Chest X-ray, PA view. Patient: 12 years old, sex M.
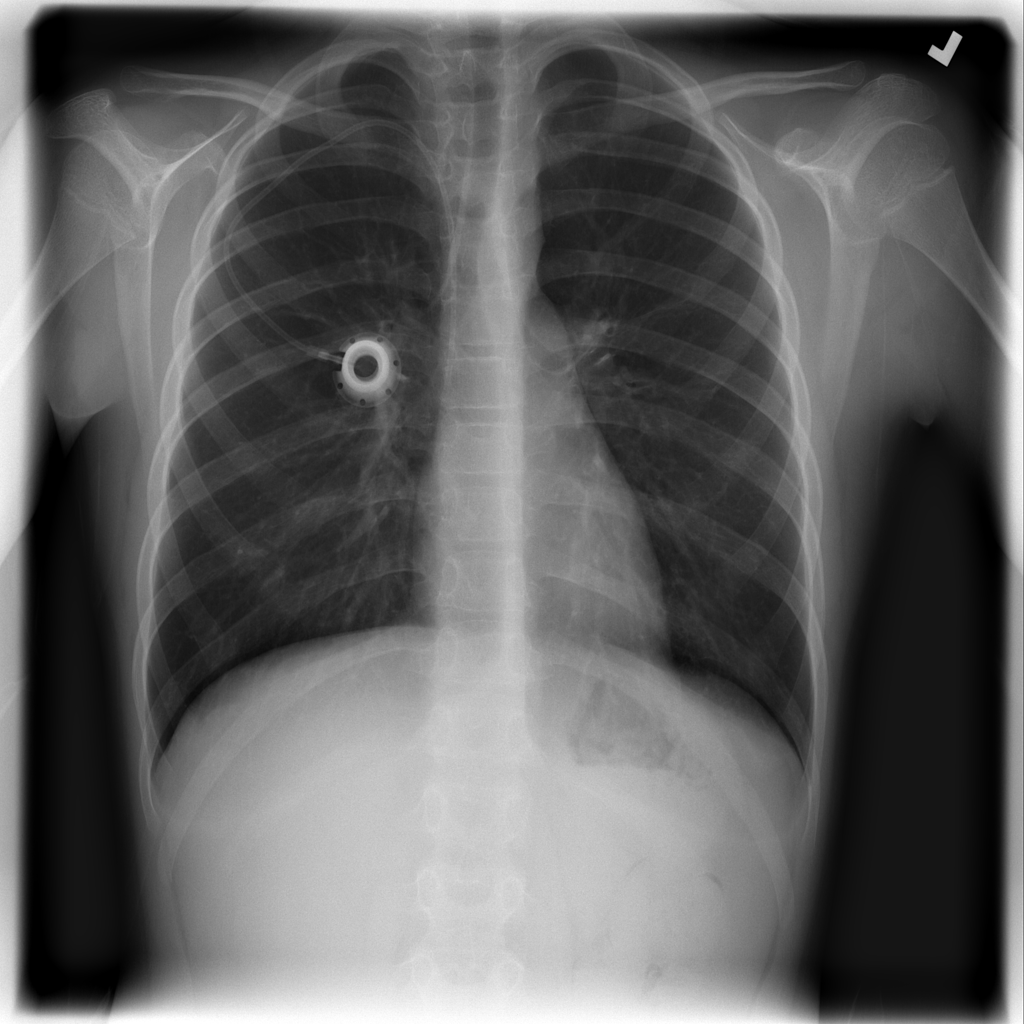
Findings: Consolidation, Infiltration